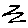
Label: zigzag